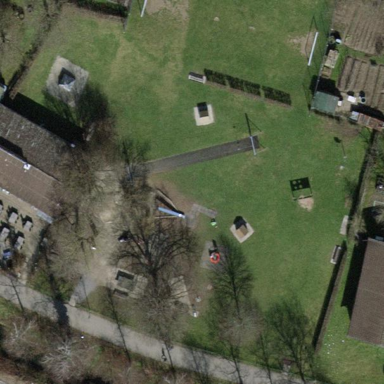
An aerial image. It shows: Playground designed with playground theme on leisure land.